Field crop: maize
Growth stage: 2
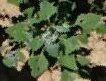
Species: chenopodium